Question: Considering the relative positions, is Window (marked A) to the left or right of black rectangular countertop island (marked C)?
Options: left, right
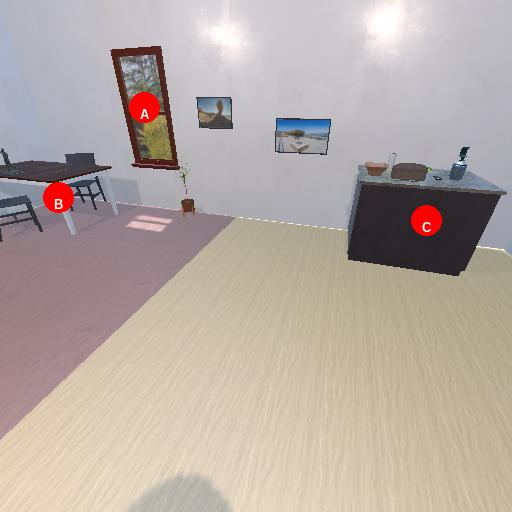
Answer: left